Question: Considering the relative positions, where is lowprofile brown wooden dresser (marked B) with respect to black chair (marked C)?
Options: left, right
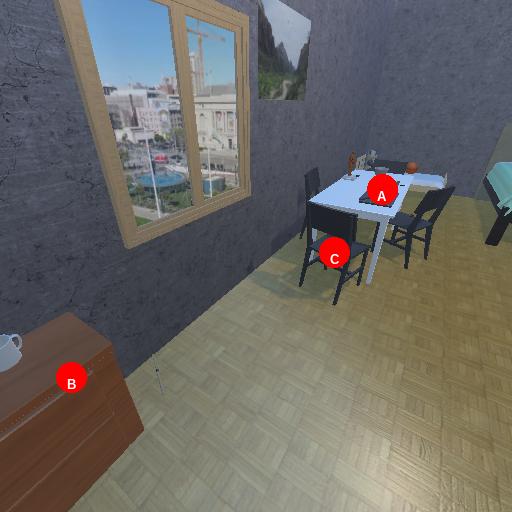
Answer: left